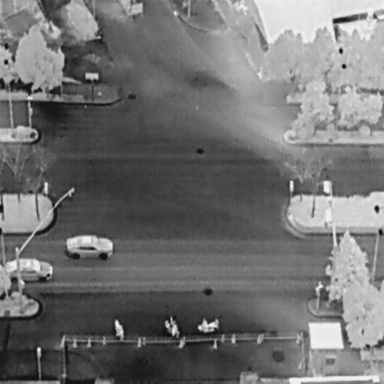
There are five objects shown in the infrared image, including three Bicycles, and two Cars.